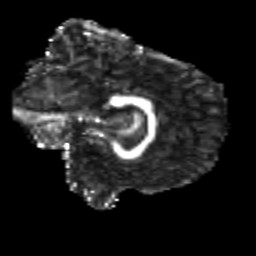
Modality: FA
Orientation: sagittal
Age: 21
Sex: female
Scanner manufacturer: siemens
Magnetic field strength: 3 T
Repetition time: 3.5 s
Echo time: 0.104 s